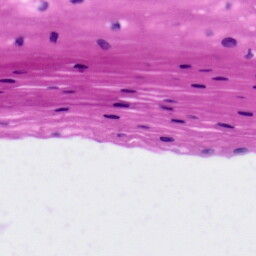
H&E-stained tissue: Tonsil